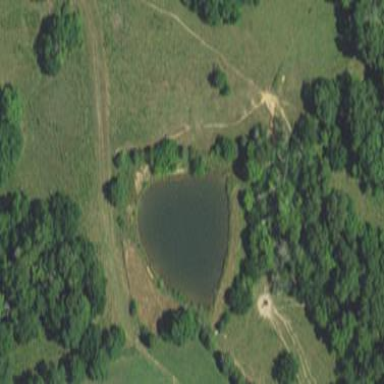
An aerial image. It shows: Pond surrounded by natural water.